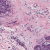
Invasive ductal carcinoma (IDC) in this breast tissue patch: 0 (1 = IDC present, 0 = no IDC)